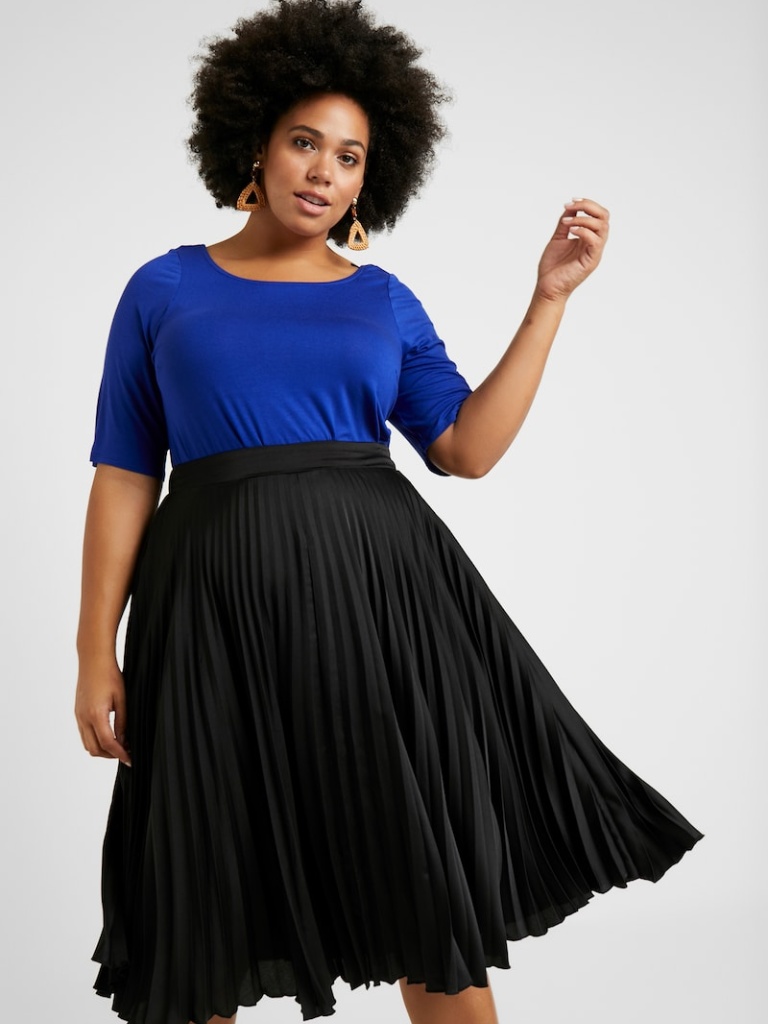
jersey tight short sleeve hip length Fully Tucked in crew blouse